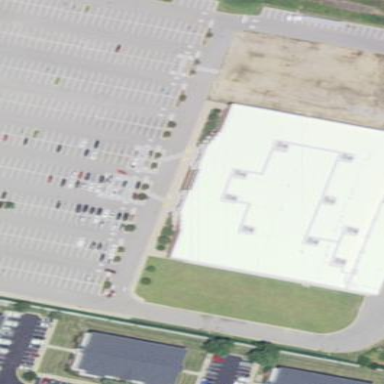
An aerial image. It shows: Department store building.